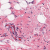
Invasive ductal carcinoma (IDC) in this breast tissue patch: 0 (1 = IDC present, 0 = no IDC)